Question: Run my Angular app scenarios with chrome the scenarios are run successfully, but the halt is occurred at firefox new version 35.0b6.
Any one please help me thanks in advance.
I'm using protractor 1.4.0. My scenario:
'''
describe('99ccs e2e testing', function() {
it('check it have a title 99CCS', function() {
browser.get('http://99ccs.com/ccsnew/#/login');
//it checks the "http://99ccs.com/ccsnew/" page contains a title "99CCS"
expect(browser.getTitle()).toEqual('99CCS');
//it checks when user enter the URL as "http://99ccs.com/ccsnew/" it navigates to "http://99ccs.com/ccsnew/#/login"
browser.get('http://99ccs.com/ccsnew/');
expect(browser.getLocationAbsUrl()).toBe('http://99ccs.com/ccsnew/#/login');
//it checks when user enter the URL as "http://99ccs.com/ccsnew/" it navigates to Login page or not
browser.getLocationAbsUrl().then(function(url) {
expect(url.split('#')[1]).toBe('/login');
});
expect(browser.get('http://99ccs.com/ccsnew/')).toEqual(browser.get('http://99ccs.com/ccsnew/#/login'));
//it checks if we give any location url from 99ccs.com/ccsnew without login it navigates to Login page or not
expect(browser.get('http://99ccs.com/ccsnew/#/ts/edit/131')).toEqual(browser.get('http://99ccs.com/ccsnew/#/login'));
});
});
'''

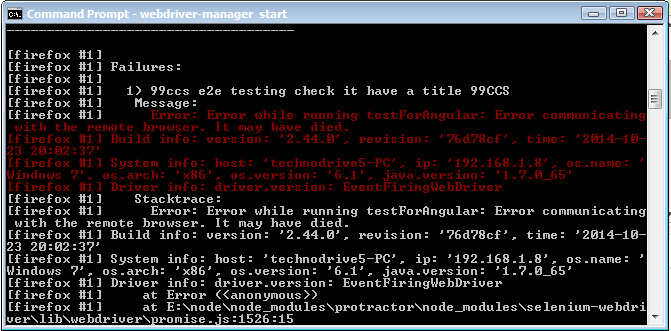
Answer: . Related issues:
- <URL>
The easiest option right now would be to (currently 34.0.5).
'selenium' 2.45 with firefox compatibility issues fixed was released today (Feb 28 2015). At the moment, to have 'protractor' work with 'selenium' 2.45 - install it from the protractor github master branch directly:
'''
$ npm install angular/protractor
'''
or
'''
$ npm install git+https://git@github.com/angular/protractor.git
'''
---
FYI, I've reproduced the same connection problems with protractor 1.5 and the "angularjs.org" <URL> test case:
'''
describe('angularjs homepage todo list', function() {
it('should add a todo', function() {
browser.get('http://www.angularjs.org');
element(by.model('todoText')).sendKeys('write a protractor test');
element(by.css('[value="add"]')).click();
var todoList = element.all(by.repeater('todo in todos'));
expect(todoList.count()).toEqual(3);
expect(todoList.get(2).getText()).toEqual('write a protractor test');
});
});
'''